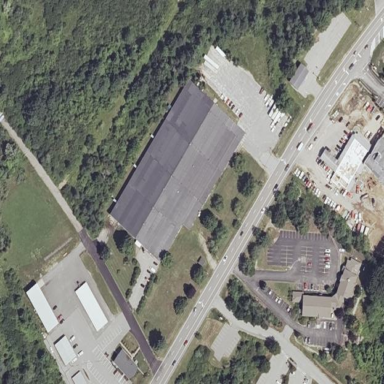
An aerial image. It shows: Industrial building.